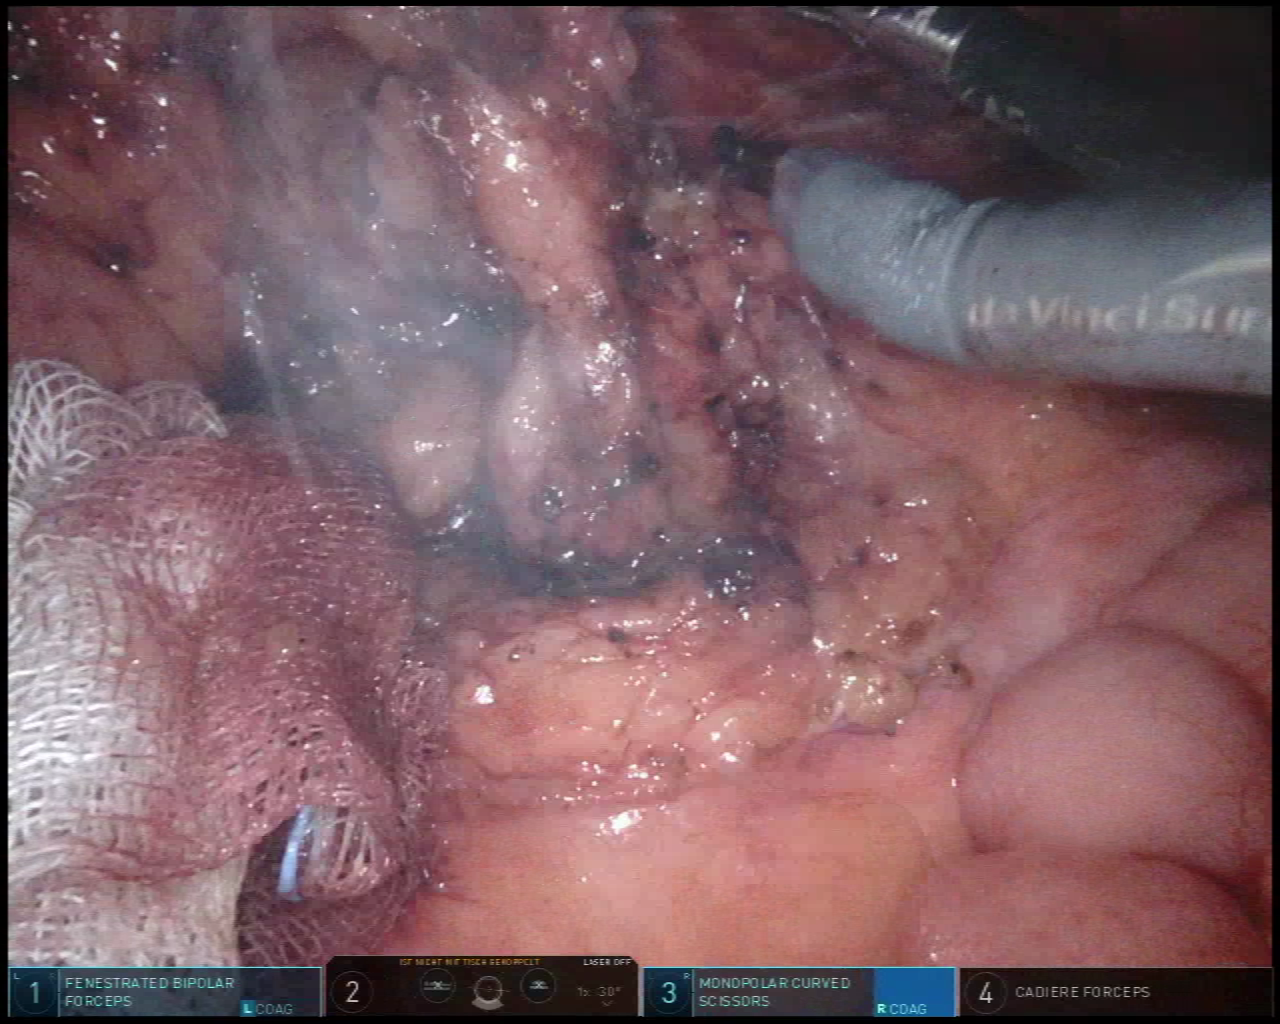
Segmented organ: small_intestine
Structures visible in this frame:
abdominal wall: no
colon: no
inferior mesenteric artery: no
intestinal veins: no
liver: no
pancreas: no
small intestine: yes
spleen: no
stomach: no
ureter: no
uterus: no
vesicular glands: no